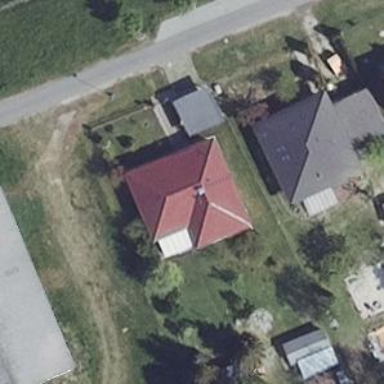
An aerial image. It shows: Simple and straightforward house.